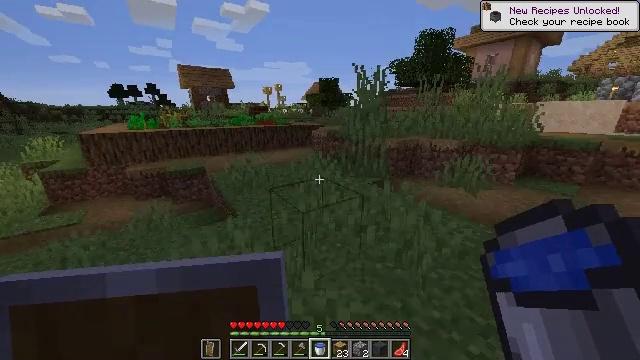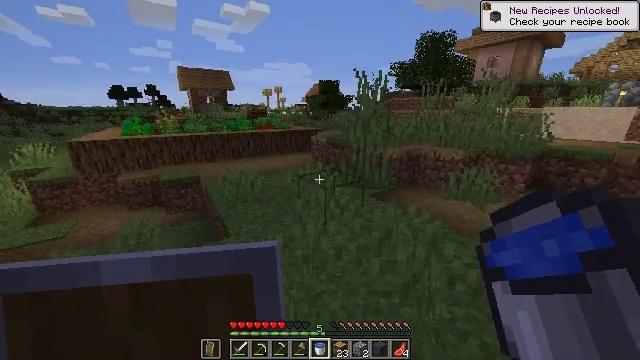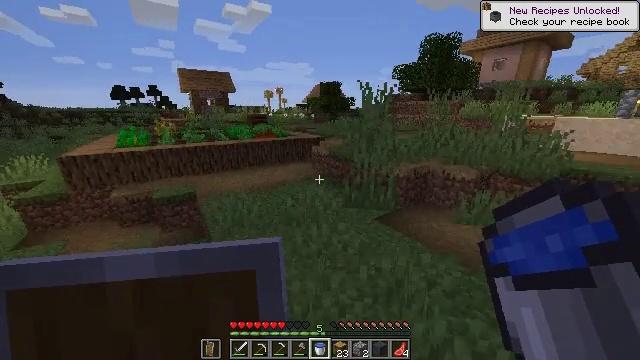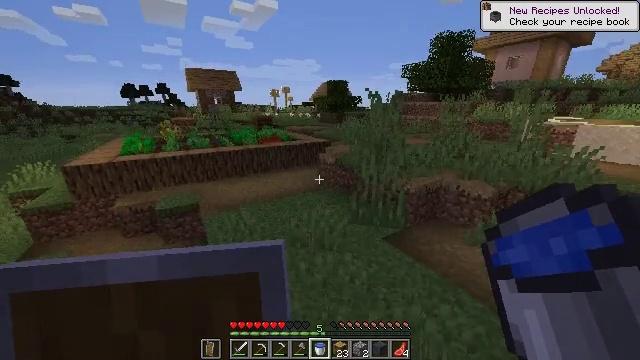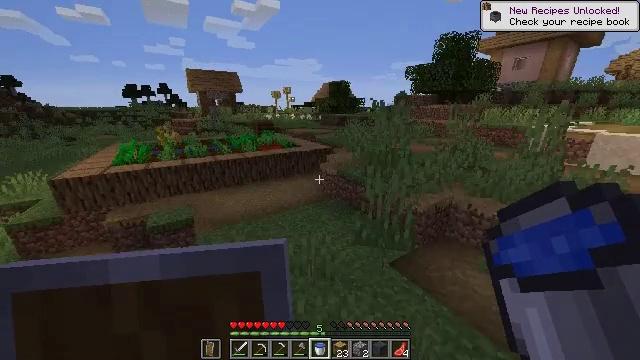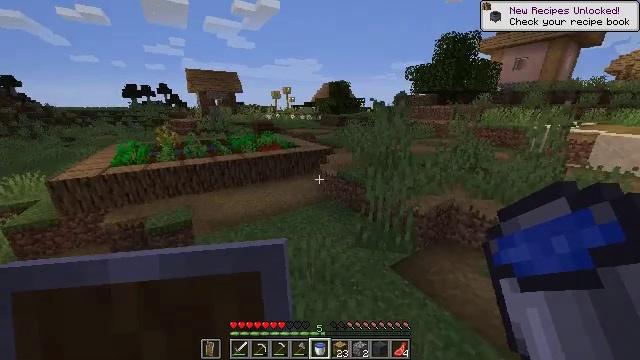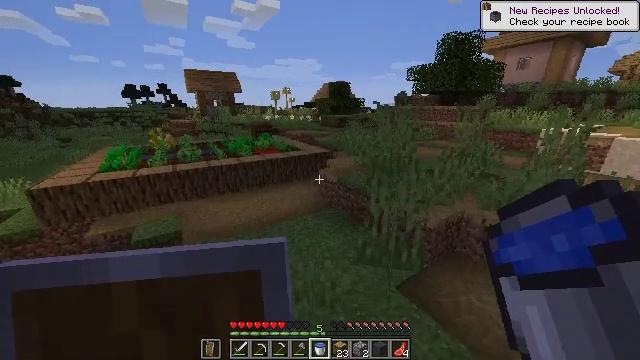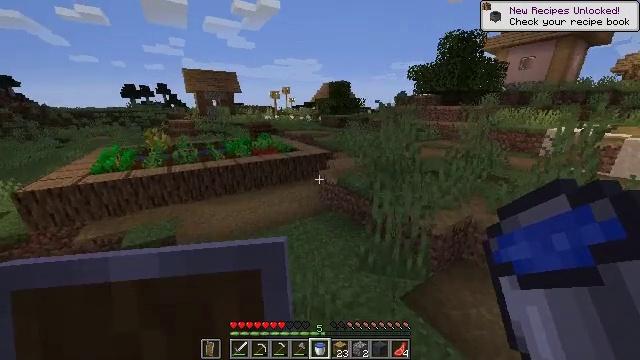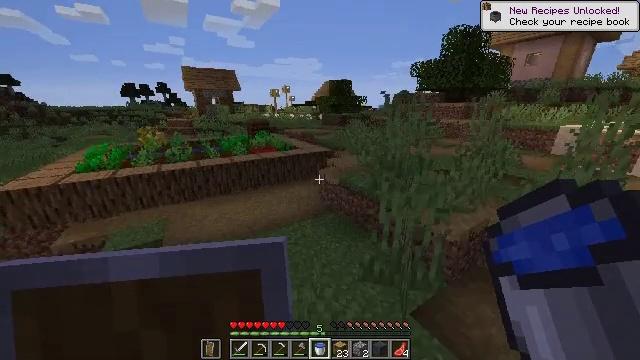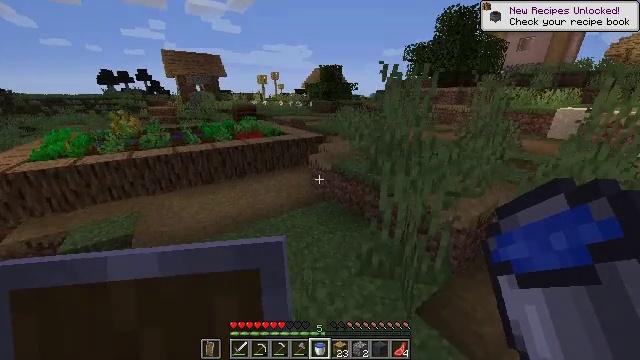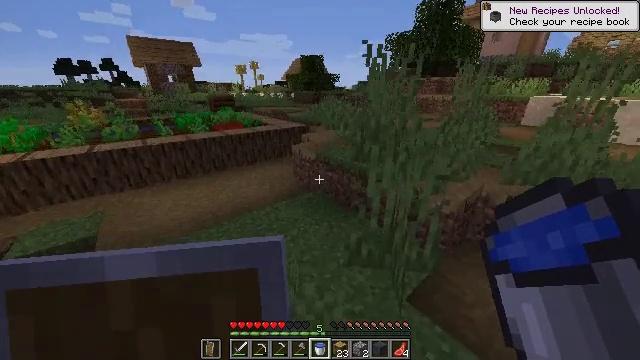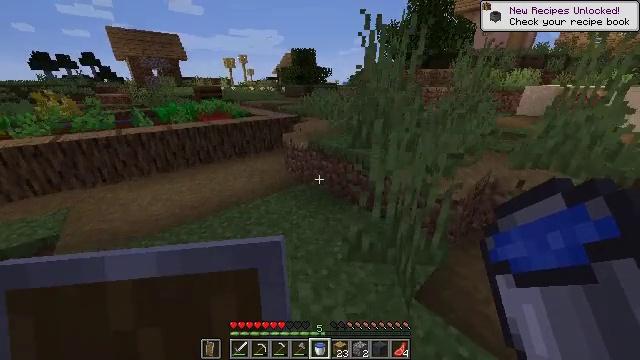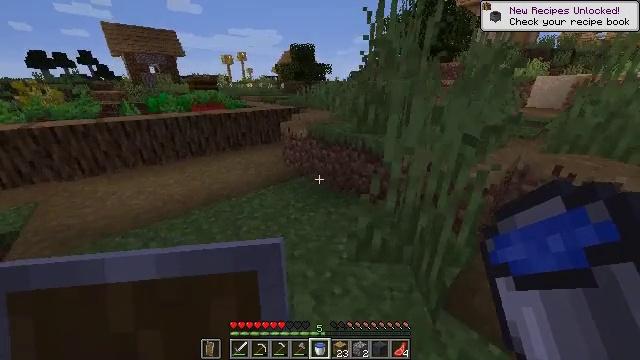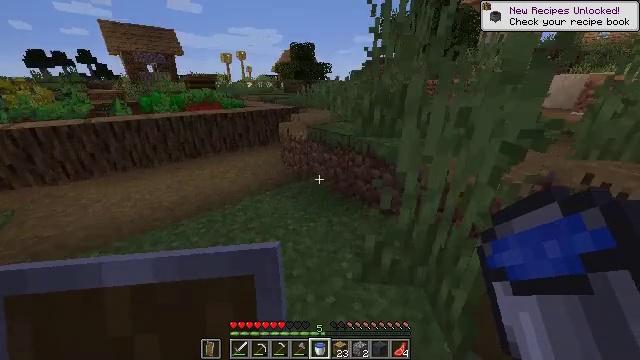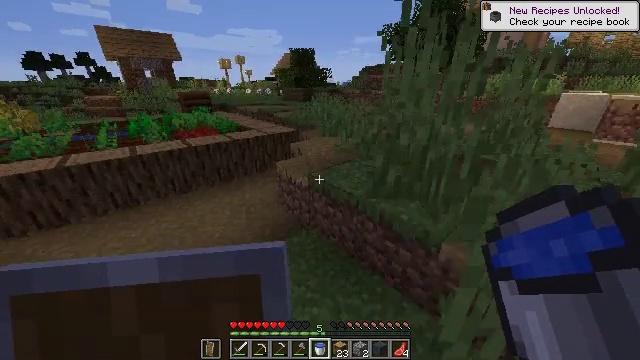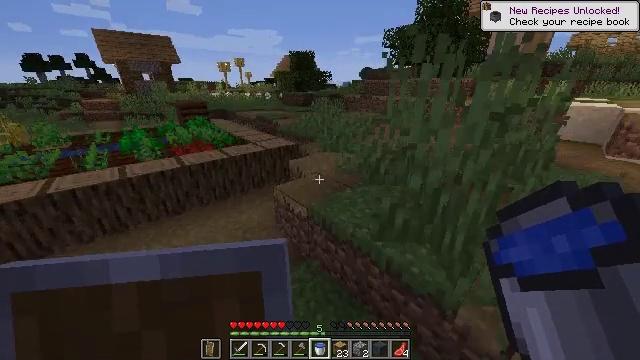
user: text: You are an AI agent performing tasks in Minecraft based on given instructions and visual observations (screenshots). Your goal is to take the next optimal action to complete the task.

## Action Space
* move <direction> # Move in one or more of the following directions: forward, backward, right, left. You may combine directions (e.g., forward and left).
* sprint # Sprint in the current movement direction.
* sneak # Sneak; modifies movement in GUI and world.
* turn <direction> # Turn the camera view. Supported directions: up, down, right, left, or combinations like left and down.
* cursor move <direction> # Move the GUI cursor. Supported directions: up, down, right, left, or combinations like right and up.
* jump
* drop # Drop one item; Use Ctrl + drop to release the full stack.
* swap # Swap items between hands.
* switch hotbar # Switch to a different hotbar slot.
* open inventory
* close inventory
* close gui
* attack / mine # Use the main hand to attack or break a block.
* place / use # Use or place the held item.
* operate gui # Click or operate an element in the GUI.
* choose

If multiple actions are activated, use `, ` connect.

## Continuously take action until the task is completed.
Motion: motion action
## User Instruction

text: Harvest grass block to clear the area.
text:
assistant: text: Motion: move forward, sprint, jump
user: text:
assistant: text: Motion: move forward, sprint, jump
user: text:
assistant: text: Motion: move forward, sprint, turn left, jump
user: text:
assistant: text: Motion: move forward, sprint, jump
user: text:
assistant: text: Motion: move forward, sprint, jump
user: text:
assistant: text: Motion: move forward, sprint, jump
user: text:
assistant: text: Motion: move forward, sprint, jump
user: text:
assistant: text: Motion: move forward, sprint, jump
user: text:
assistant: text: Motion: move forward, sprint, turn right and down, jump
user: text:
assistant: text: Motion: move forward, sprint, turn right and down, jump
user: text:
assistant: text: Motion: move forward, sprint, turn right, jump
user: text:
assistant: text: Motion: move forward, sprint, jump
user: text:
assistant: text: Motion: move forward, sprint, jump
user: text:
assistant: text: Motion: move forward, sprint, jump
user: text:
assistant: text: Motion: move forward and move right, sprint, jump
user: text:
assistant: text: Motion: move forward and move right, sprint, jump
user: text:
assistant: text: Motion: move forward and move right, sprint, turn left, jump
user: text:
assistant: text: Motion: move forward and move right, sprint, turn left, jump
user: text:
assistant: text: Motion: move forward and move right, sprint, turn left, jump
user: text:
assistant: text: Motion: move forward and move right, sprint, turn left, jump
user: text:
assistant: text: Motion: move forward and move right, sprint, turn left, jump
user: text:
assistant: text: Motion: move forward and move right, sprint, turn left, jump
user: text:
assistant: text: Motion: move forward and move right, sprint, jump
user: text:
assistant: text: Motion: move forward and move right, sprint, turn left, jump
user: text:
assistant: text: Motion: move forward and move right, sprint, turn left, jump
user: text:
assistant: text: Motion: move forward and move right, sprint, turn left, jump
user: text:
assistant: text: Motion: move forward and move right, sprint, jump
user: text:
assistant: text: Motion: move forward and move right, sprint, jump
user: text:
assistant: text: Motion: move forward and move right, sprint, jump
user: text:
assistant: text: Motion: move forward and move right, sprint, jump